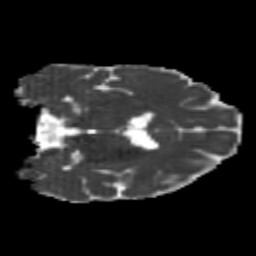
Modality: MD
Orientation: coronal
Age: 22
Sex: male
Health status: healthy
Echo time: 0.074 s